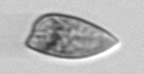
Label: Prorocentrum_dentatum